Question: this is my jsbin : <URL>
what i am trying to do is drawing this image inside my div

the code :
'''
function loademoji(RowCount,ColumnCount){
var toAppend = "<div class='emojiContainer_div'><table width='100%'>";
for (i = 0; i < RowCount; i++) {
toAppend += "<tr>";
for (j = 0; j < ColumnCount; j++) {
toAppend += "<td><div class='emojiIcon' style='background-position:" + RowCount + "px " + ColumnCount * i + "px;' ></div></td>";
}
toAppend += "</tr>";
}
toAppend += "</table></div>";
return toAppend;
'''
}
'RowCount' is the number of row to be drawn ,'ColumnCount' is the number of column to be drawn ,
I am having some trouble to draw the images as you can see ,can anyone help me to fix my algorithm
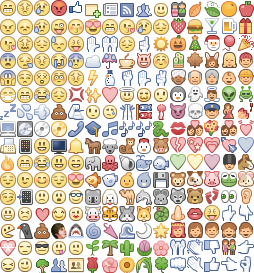
Answer: Here's a working version: <URL>
You need background positions to shift down/right.
'''
function loademoji(RowCount,ColumnCount){
var toAppend = "<div class='emojiContainer_div'><table width='100%'>";
for (i = 0; i < RowCount; i++) {
toAppend += "<tr>";
for (j = 0; j < ColumnCount; j++) {
toAppend += "<td><div class='emojiIcon' style='background-position: -" + j*17 + "px -" + i*17 + "px;' ></div></td>";
}
toAppend += "</tr>";
}
toAppend += "</table></div>";
return toAppend;
}
'''
EDIT (changed 19 -> 17). Also note the CSS is slightly modified 'width:17px; height:17px;'